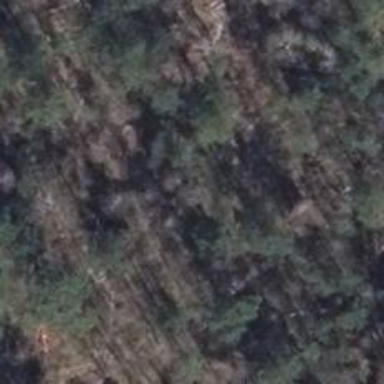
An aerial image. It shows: Forest area.